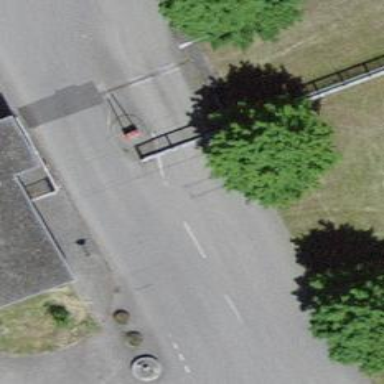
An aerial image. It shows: Gate.